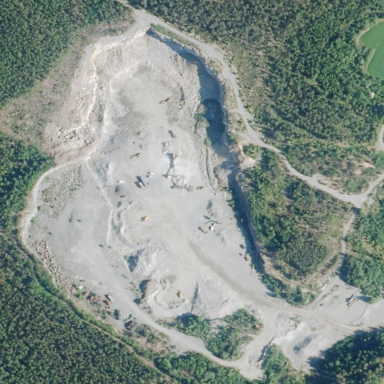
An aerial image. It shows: Quarry area.